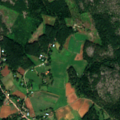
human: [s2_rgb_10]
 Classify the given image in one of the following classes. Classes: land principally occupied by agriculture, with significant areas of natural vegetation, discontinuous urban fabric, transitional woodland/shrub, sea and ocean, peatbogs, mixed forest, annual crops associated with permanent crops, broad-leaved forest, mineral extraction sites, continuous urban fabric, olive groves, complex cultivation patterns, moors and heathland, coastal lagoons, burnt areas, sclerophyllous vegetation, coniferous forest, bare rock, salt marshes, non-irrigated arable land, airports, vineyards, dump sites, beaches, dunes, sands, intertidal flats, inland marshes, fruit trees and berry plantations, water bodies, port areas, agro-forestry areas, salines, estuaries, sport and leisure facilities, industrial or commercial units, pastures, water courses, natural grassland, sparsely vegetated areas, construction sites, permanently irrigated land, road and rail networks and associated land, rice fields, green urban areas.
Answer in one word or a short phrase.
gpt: discontinuous urban fabric, non-irrigated arable land, land principally occupied by agriculture, with significant areas of natural vegetation, mixed forest